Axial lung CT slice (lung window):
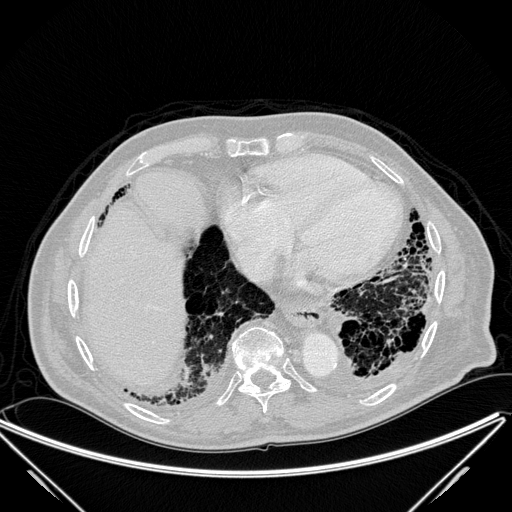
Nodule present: no